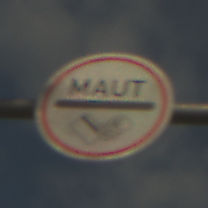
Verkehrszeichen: MautflichtigeStrecke
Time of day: Midday
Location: Outdoor (RoadRail)
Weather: PartlyCloudy
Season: NotSpecified
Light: Natural